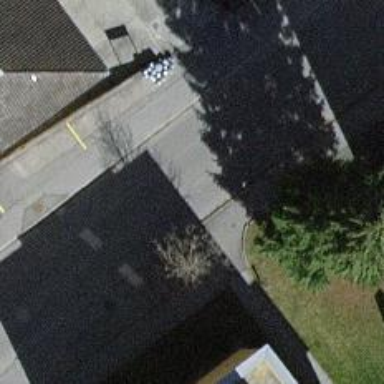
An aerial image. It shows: Residential road with asphalt surface. There are sidewalks on both sides of the road.